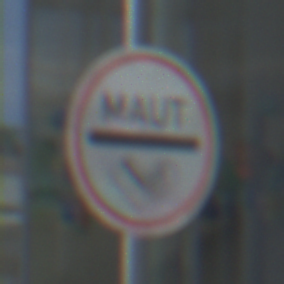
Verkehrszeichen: MautflichtigeStrecke
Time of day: MorningAfternoon
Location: Outdoor (Urban)
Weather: PartlyCloudy
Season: NotSpecified
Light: Natural